Field crop: maize
Growth stage: 2
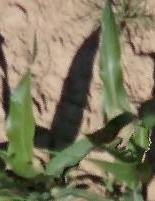
Species: maize